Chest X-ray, PA view. Patient: 39 years old, sex F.
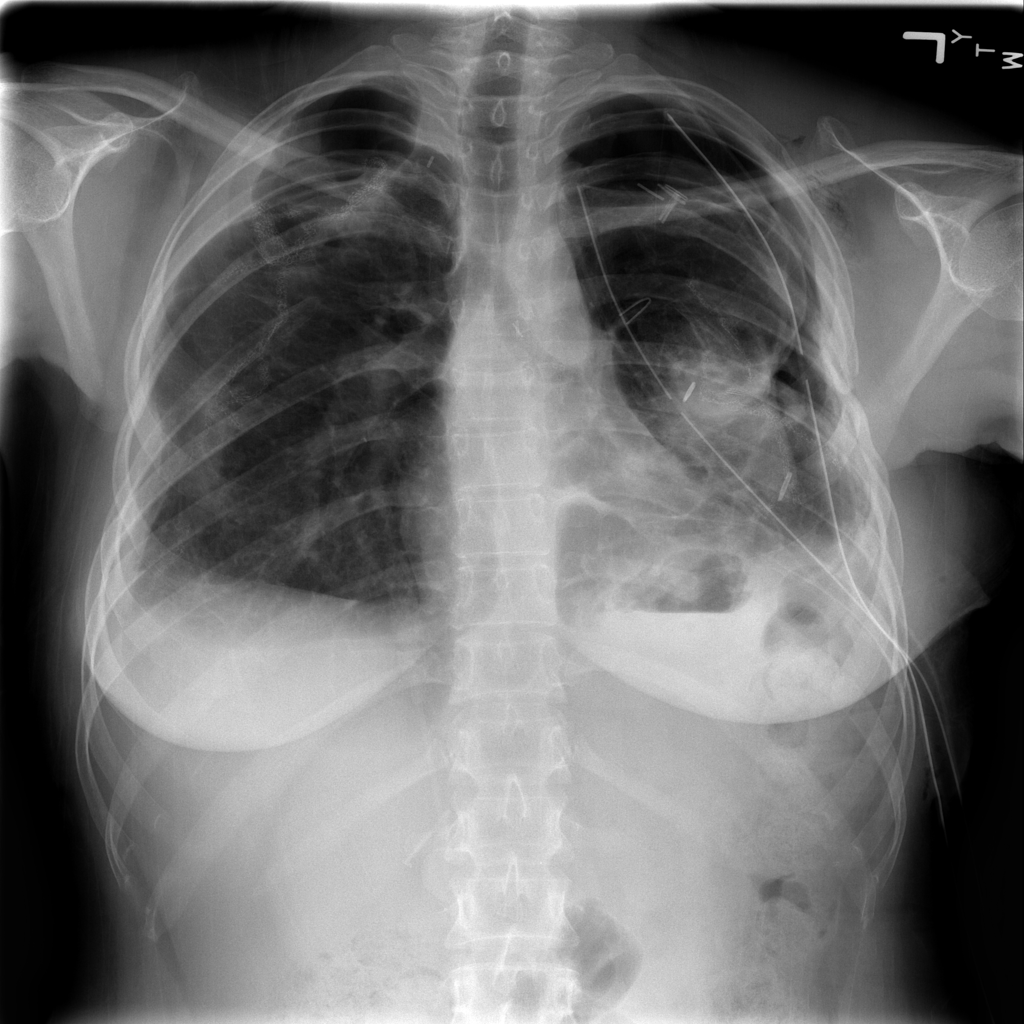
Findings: Effusion, Pneumothorax